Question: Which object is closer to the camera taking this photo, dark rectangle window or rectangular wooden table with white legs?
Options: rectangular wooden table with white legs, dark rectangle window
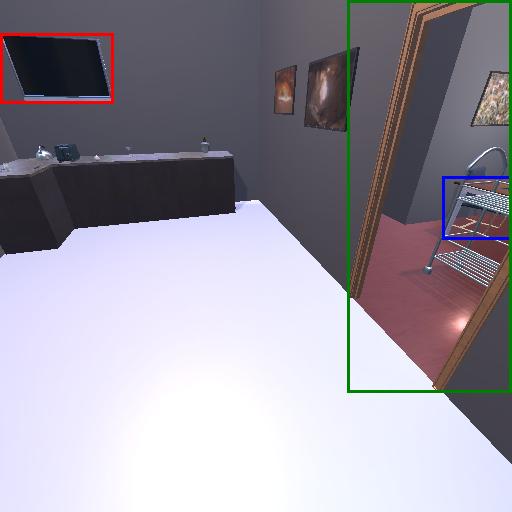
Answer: rectangular wooden table with white legs